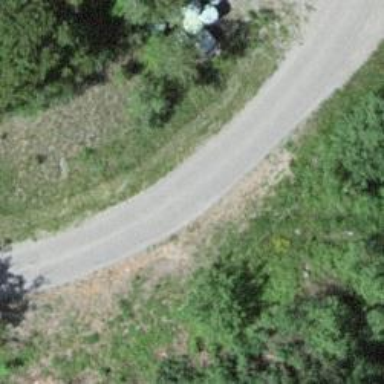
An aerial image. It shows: Unclassified road with paved surface.